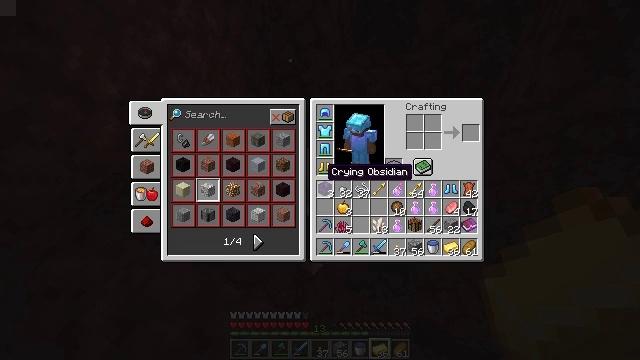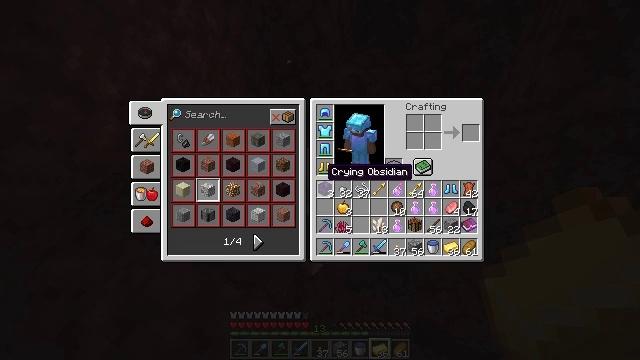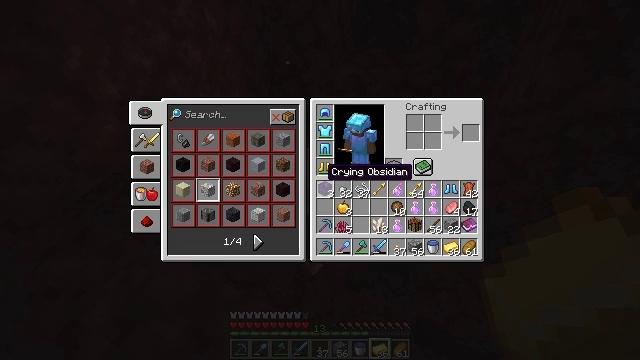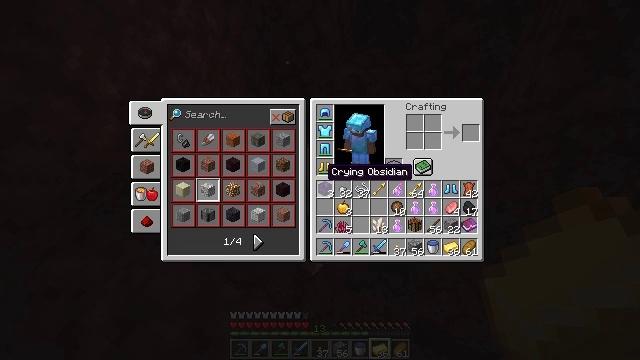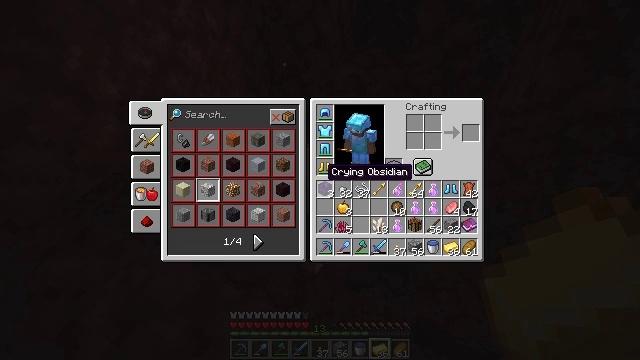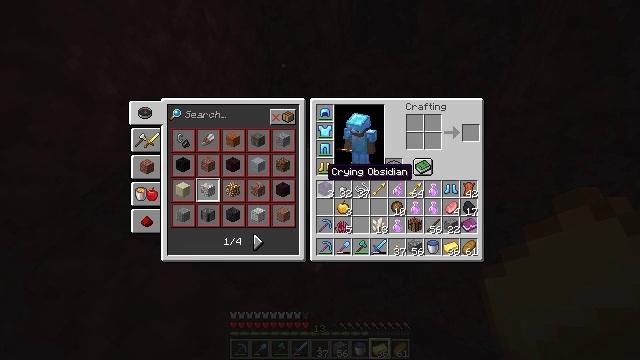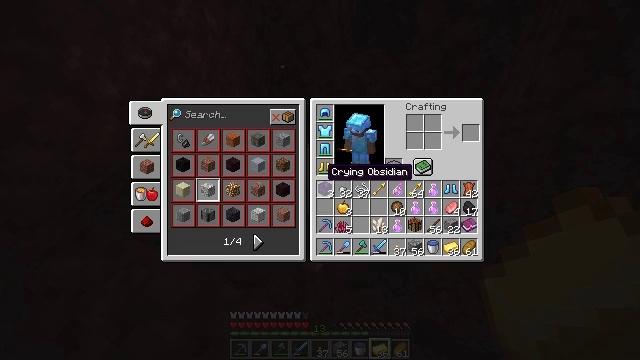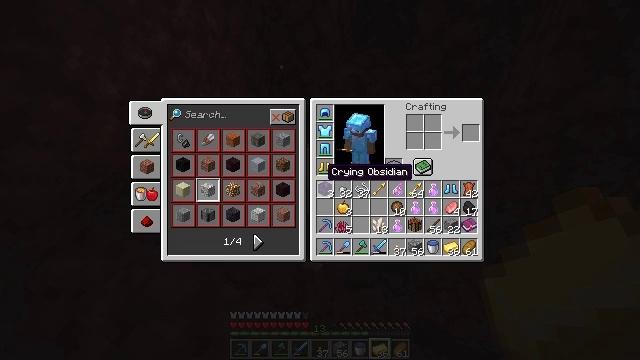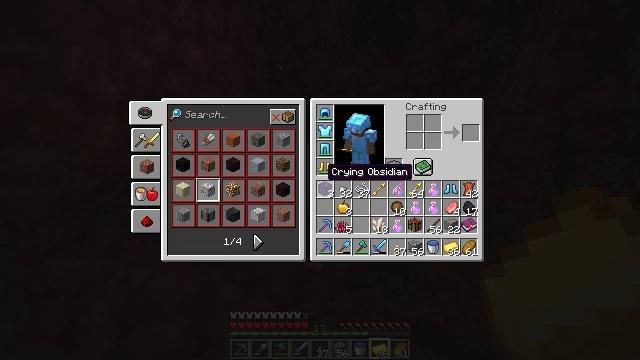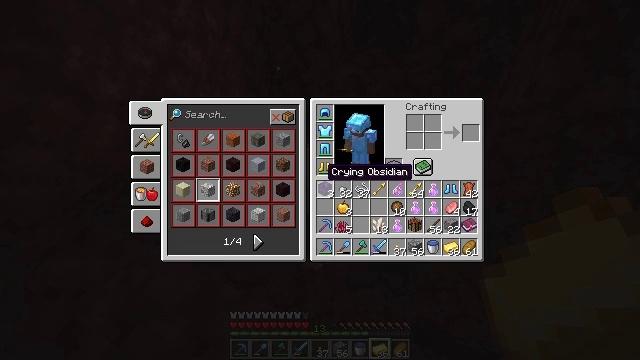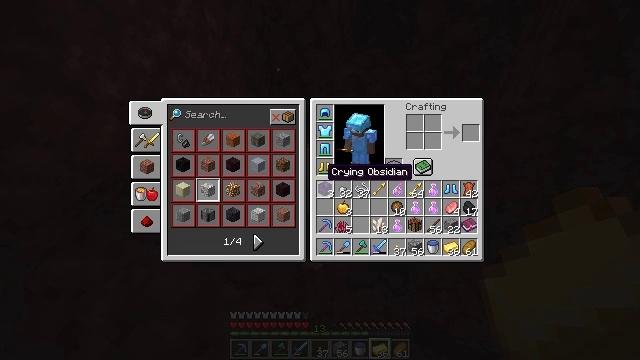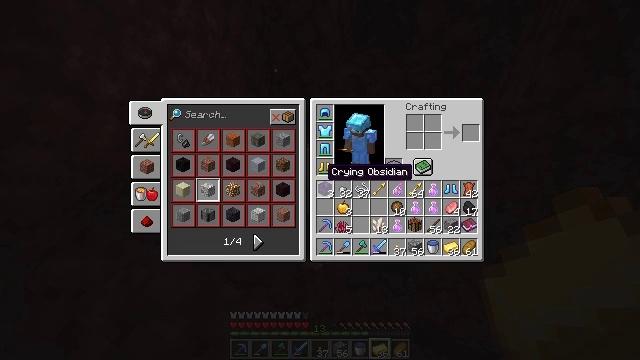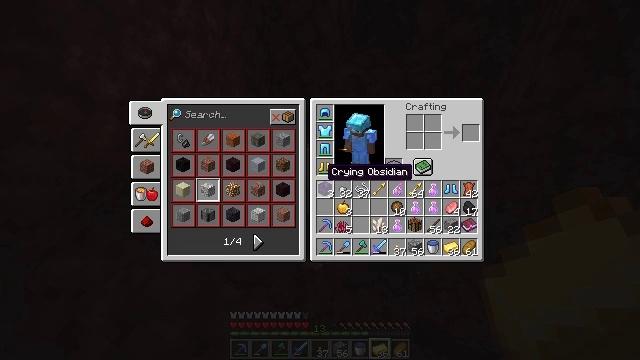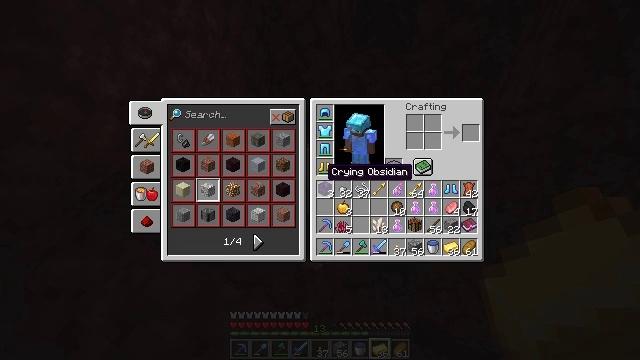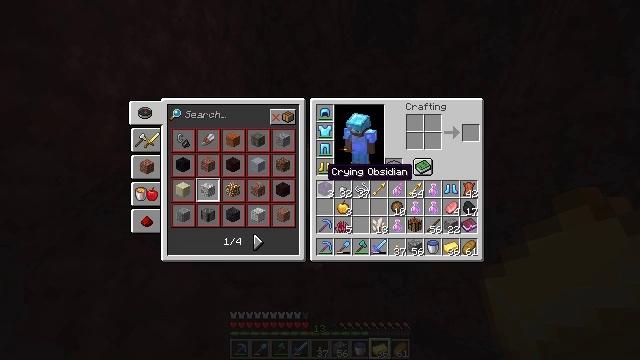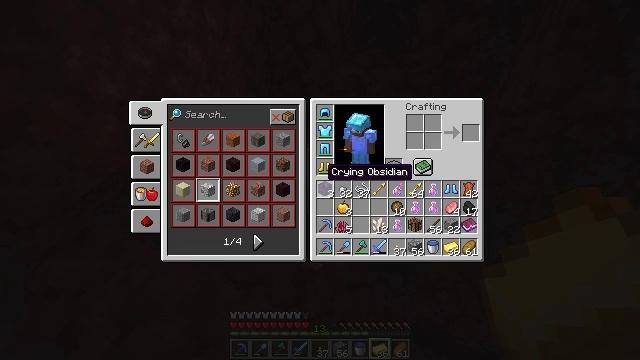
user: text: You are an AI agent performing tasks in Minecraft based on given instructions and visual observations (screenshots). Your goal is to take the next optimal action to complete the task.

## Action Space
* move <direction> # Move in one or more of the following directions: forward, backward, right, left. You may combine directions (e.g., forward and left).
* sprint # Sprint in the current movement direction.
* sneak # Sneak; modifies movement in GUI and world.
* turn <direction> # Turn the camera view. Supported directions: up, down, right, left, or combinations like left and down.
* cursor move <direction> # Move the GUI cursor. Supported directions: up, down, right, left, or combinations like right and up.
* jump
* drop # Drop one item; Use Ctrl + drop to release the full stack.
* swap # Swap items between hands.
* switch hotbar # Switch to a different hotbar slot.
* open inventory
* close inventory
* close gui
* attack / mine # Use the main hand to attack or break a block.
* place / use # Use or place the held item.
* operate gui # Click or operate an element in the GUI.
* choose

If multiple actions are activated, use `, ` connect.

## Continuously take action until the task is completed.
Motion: motion action
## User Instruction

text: Drop a gold ingot.
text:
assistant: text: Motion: open inventory
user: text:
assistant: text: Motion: no_op
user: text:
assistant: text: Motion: no_op
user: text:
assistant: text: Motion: no_op
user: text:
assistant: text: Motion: no_op
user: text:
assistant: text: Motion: no_op
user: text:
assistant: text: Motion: no_op
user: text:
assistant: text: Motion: no_op
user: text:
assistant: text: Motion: no_op
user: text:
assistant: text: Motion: no_op
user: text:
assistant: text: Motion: no_op
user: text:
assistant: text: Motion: no_op
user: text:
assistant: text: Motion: no_op
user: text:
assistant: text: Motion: no_op
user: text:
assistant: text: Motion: no_op
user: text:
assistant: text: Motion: no_op
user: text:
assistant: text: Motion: no_op
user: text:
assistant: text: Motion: cursor move right and up
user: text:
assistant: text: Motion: cursor move right and up
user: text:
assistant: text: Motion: cursor move right and up
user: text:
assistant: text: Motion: no_op
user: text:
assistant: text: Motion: no_op
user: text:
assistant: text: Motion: no_op
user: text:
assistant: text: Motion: no_op
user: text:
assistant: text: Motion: no_op
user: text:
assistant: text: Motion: no_op
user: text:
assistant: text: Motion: no_op
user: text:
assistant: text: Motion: no_op
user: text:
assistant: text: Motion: no_op
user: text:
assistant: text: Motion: no_op